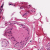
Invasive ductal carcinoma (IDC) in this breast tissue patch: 0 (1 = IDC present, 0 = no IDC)